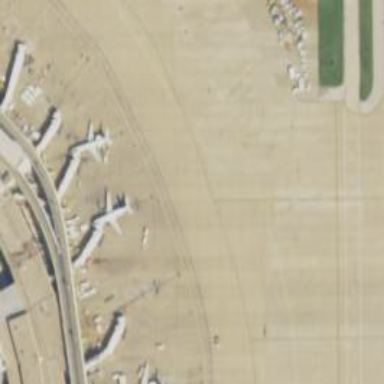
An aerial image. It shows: View of taxiway at the airport.